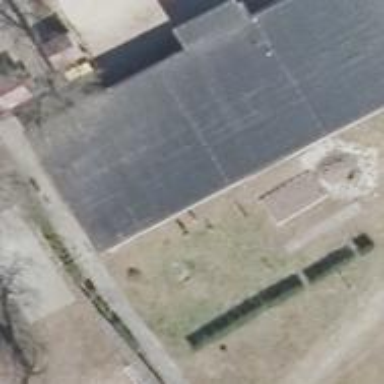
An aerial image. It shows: Kindergarten.